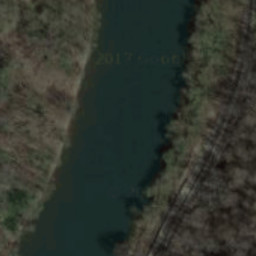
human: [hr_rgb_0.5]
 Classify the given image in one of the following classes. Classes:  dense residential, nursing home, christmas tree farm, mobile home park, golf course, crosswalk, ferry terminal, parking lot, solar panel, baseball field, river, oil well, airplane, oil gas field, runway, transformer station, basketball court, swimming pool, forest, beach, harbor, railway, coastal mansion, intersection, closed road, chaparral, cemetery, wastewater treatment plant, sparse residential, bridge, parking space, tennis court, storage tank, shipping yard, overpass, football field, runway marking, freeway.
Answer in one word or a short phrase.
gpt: river